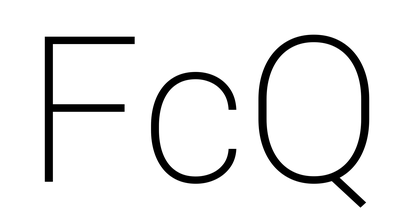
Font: Roboto_ExtraLight